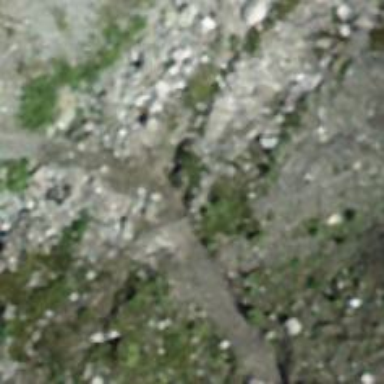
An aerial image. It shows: Path with excellent trail visibility.